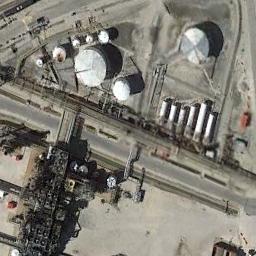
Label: storage_tank